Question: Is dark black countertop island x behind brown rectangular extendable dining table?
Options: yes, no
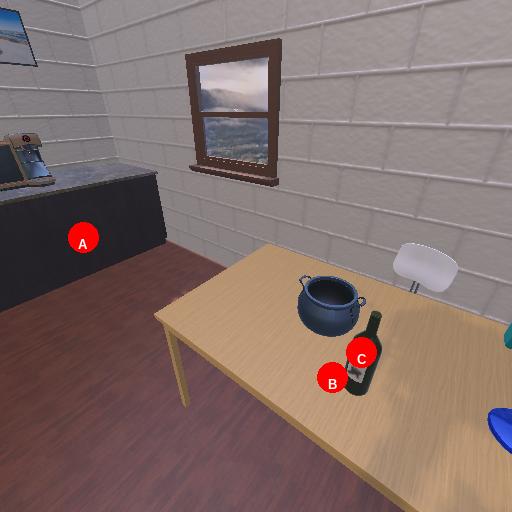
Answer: yes